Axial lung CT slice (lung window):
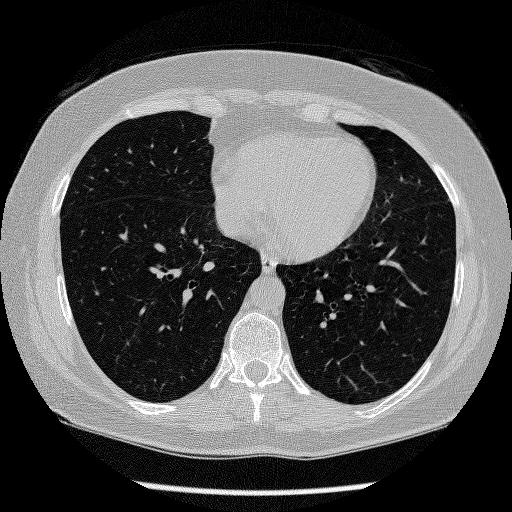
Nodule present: no